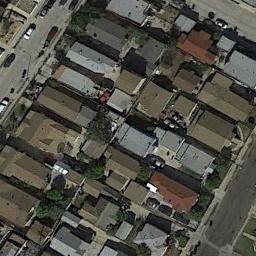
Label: dense_residential